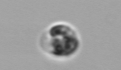
Label: Amoeba